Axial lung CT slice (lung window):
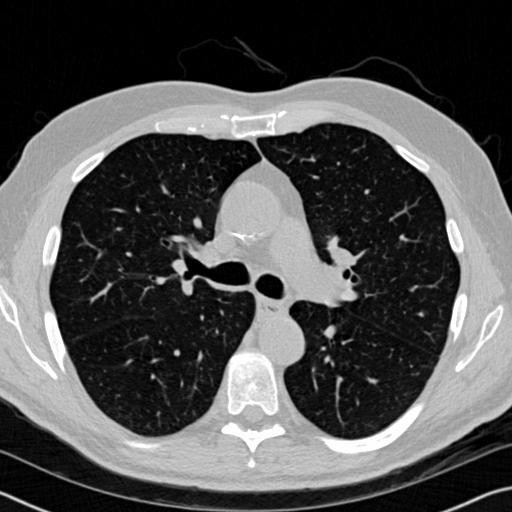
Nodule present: no